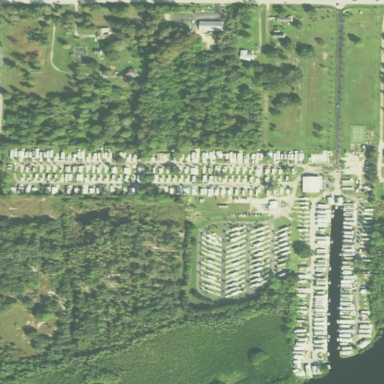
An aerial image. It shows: Caravan site with sanitary dump station available.